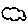
Label: cloud